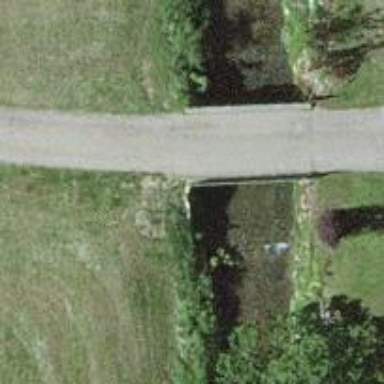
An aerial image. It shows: Residential road with bridge.